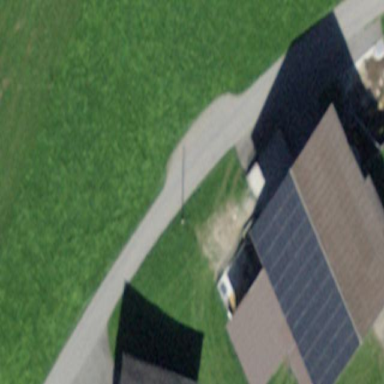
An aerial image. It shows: Rural barn.